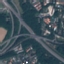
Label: Highway